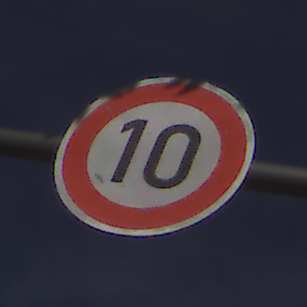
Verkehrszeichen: Geschwindigkeit10
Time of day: MorningAfternoon
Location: Outdoor (RoadRail)
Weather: PartlyCloudy
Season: NotSpecified
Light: Natural